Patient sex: F
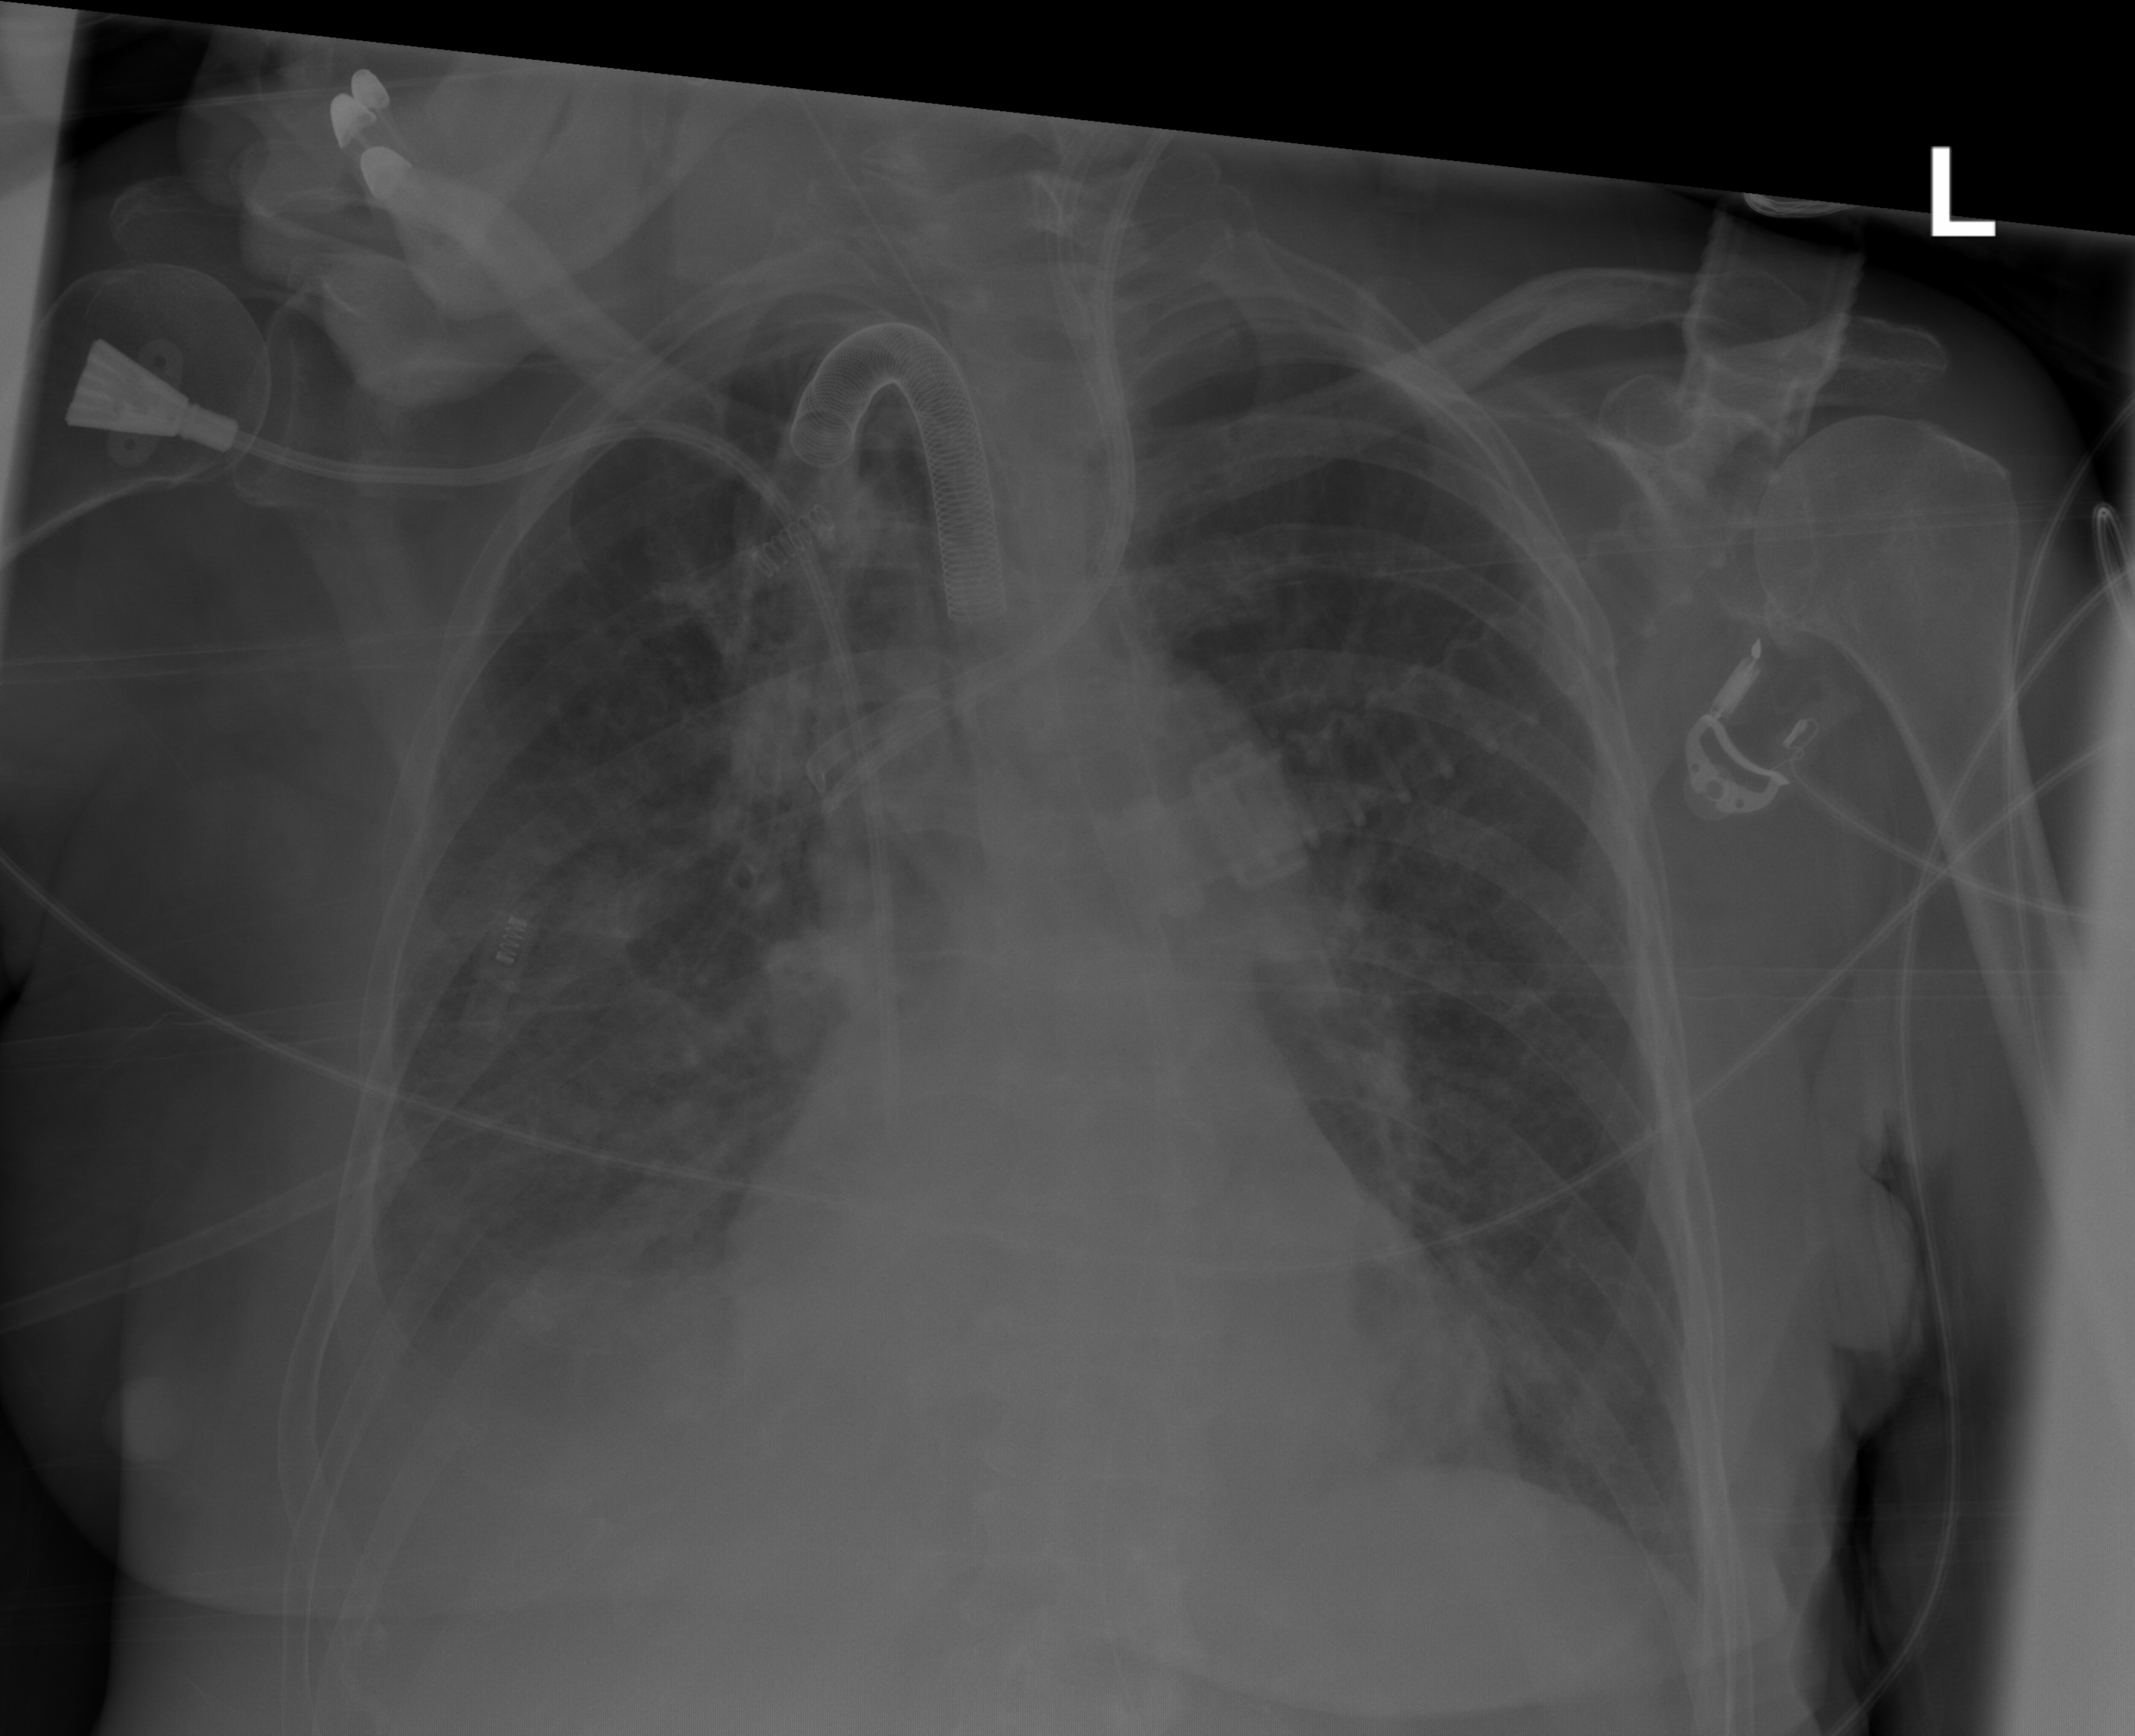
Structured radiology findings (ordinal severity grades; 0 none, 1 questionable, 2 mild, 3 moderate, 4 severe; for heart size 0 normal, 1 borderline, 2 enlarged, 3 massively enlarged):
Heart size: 2
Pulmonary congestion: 2
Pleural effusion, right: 2
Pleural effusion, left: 0
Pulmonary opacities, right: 2
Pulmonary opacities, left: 0
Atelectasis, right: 2
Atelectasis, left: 2